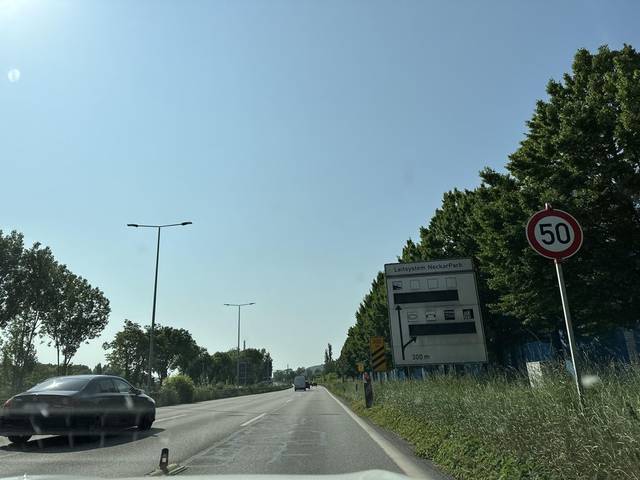
Region: Germany
Coordinates: 48.794, 9.216